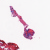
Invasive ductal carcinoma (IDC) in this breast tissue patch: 0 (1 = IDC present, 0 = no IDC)